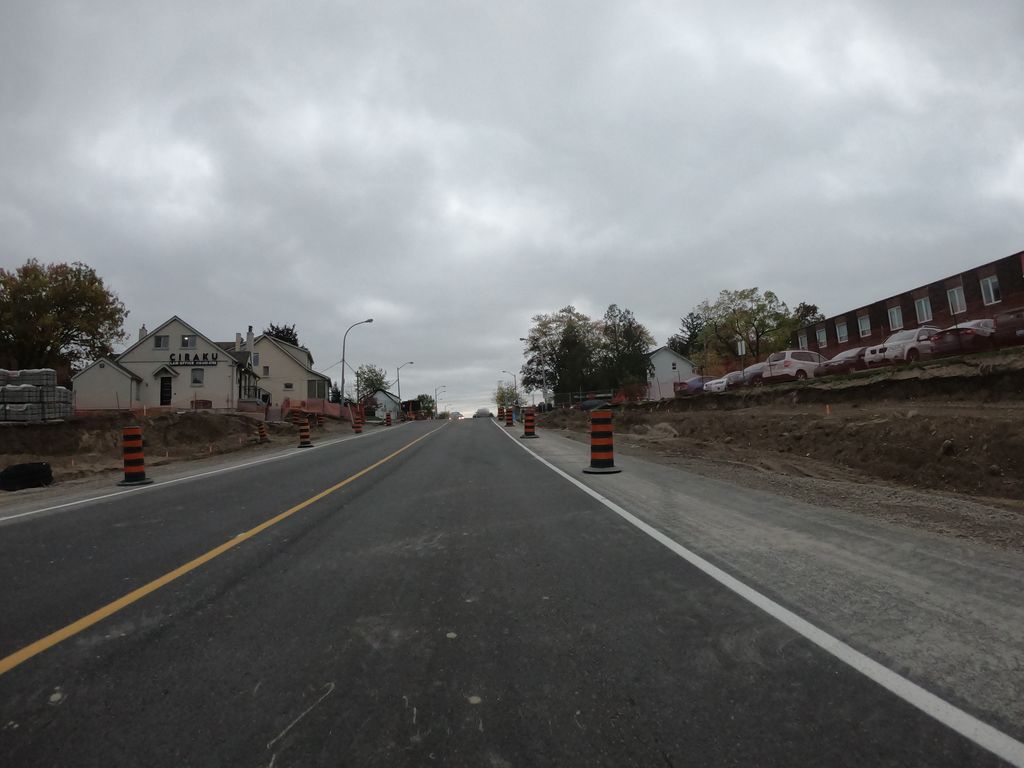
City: toronto